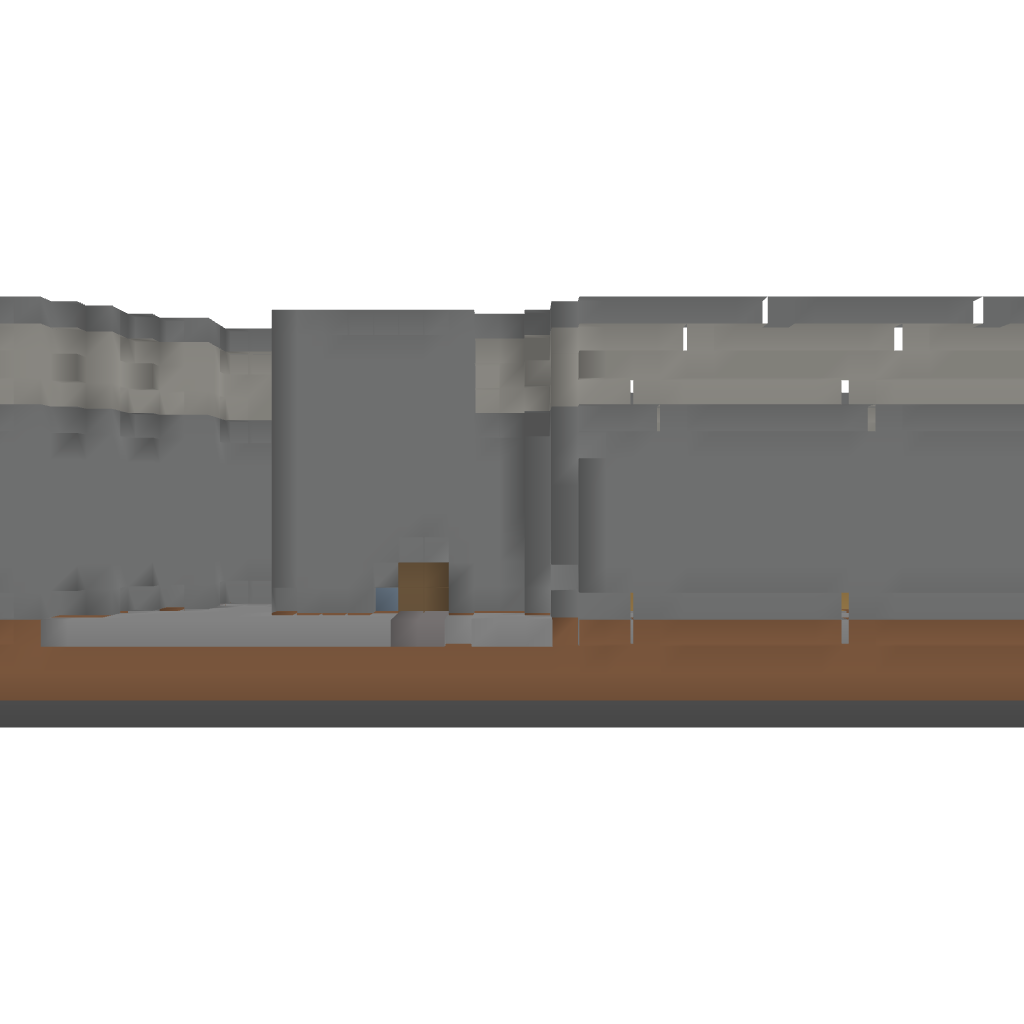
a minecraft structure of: Working Horse Race Stadium